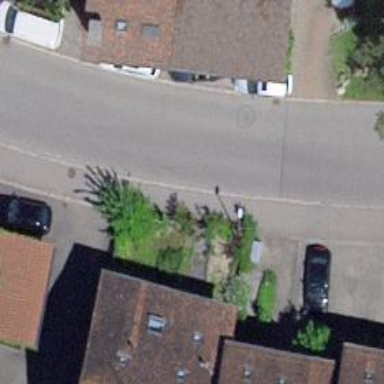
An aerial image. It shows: Residential road with asphalt surface and sidewalk on the left.